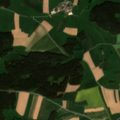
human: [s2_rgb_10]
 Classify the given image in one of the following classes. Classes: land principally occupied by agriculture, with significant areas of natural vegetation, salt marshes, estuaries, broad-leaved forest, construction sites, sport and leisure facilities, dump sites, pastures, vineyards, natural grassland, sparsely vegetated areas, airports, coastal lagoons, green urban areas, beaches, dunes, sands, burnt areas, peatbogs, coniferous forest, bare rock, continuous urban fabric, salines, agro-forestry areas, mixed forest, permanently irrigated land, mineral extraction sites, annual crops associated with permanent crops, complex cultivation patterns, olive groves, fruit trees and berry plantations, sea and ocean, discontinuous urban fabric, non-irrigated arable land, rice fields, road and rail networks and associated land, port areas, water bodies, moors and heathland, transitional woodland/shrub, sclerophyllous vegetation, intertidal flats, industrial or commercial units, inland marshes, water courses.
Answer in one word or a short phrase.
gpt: non-irrigated arable land, complex cultivation patterns, land principally occupied by agriculture, with significant areas of natural vegetation, coniferous forest